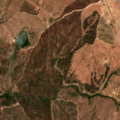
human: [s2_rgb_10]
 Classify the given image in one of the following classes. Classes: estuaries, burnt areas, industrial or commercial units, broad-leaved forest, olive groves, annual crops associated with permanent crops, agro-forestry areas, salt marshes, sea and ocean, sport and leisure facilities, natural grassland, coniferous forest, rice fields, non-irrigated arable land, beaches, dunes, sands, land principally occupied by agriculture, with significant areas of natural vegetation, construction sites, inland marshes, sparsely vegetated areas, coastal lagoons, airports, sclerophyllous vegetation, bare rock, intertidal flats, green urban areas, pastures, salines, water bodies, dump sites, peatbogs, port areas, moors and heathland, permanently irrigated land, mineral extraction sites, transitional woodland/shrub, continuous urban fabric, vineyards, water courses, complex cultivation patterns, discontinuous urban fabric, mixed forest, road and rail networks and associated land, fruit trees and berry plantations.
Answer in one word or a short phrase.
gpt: non-irrigated arable land, olive groves, pastures, complex cultivation patterns, agro-forestry areas, transitional woodland/shrub